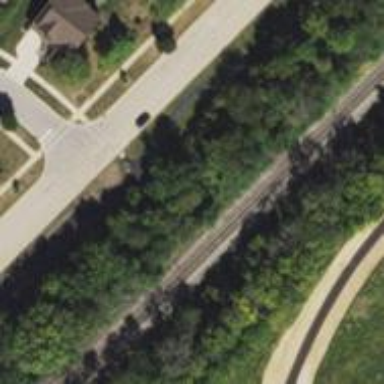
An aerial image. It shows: Path that serves as footway.